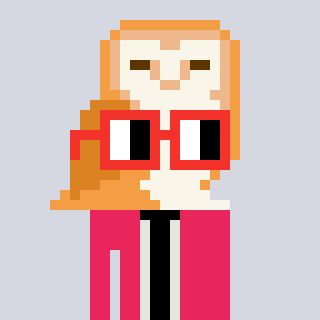
a pixel art character with square red glasses, a owl-shaped head and a redpinkish-colored body on a cool background